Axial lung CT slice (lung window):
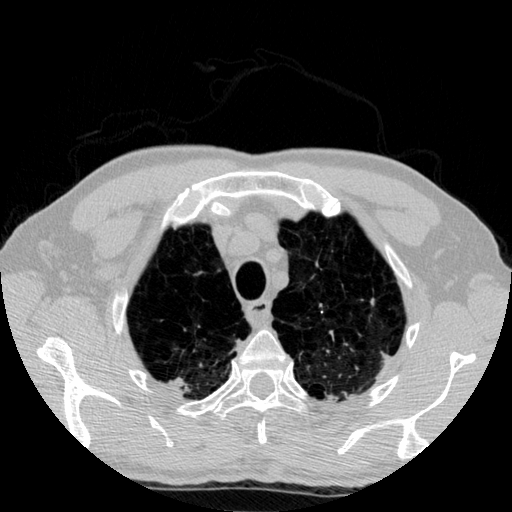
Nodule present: no